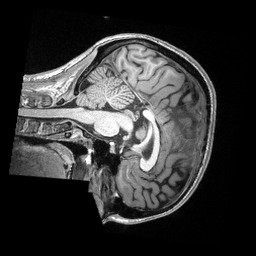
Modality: T1w
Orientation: sagittal
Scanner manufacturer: siemens
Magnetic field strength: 3 T
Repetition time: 2.3 s
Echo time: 0.00308 s